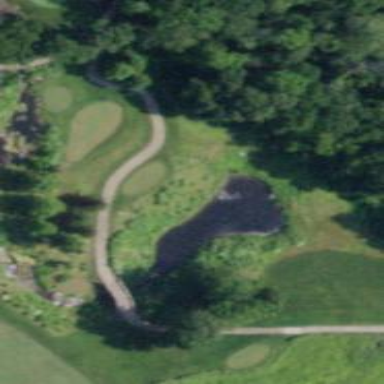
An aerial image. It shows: Water hazard in golf course. The hazard is natural water feature.